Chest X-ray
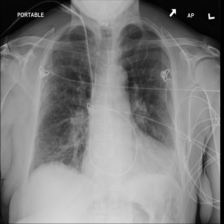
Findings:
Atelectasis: negative
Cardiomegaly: positive
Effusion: positive
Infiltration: negative
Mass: negative
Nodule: negative
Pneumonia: negative
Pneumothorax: negative
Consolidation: negative
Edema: negative
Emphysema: negative
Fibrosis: negative
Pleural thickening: negative
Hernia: negative